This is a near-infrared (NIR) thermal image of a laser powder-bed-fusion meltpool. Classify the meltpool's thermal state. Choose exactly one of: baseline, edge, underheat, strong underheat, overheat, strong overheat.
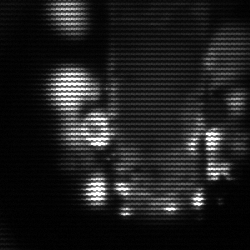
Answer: strong underheat